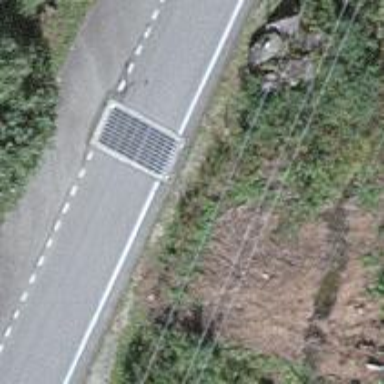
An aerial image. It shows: Cattle grid barrier.